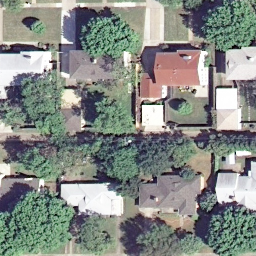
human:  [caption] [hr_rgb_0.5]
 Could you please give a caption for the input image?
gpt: Many houses arranged neatly surrounded by verdant trees in the medium residential area .

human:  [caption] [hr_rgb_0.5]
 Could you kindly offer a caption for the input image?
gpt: A medium residential area with many houses arranged neatly .

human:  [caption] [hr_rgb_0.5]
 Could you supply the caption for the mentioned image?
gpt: A medium residential area with plants flurish .

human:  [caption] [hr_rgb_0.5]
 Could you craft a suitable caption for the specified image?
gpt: It is a medium residential area with a narrow road goes through this area .

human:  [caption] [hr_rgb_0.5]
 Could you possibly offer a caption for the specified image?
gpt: This is a medium residential area with a narrow road goes through this area .